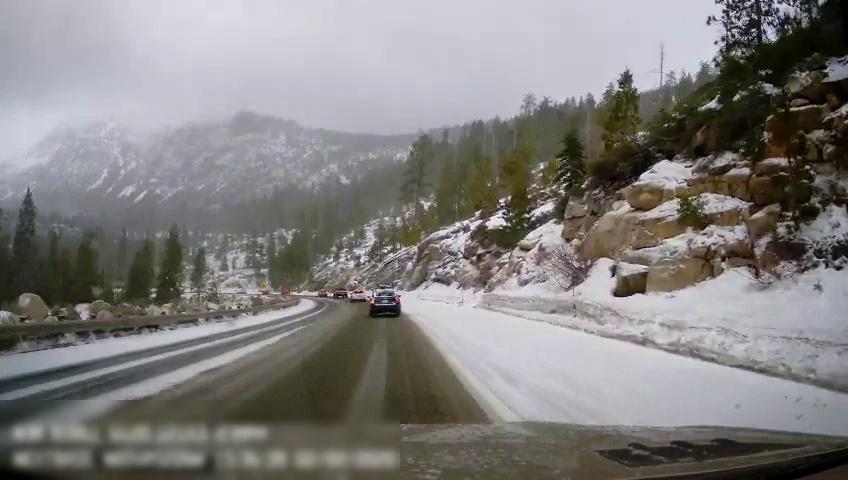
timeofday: Day
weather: Snowy
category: Drivable Space
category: Vehicles | Car
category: Vehicles | Truck
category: Vehicles | Car